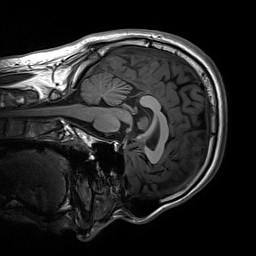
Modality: T1w
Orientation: sagittal
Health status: healthy
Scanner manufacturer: siemens
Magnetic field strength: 3 T
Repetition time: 2.3 s
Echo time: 0.00236 s